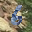
Label: 6